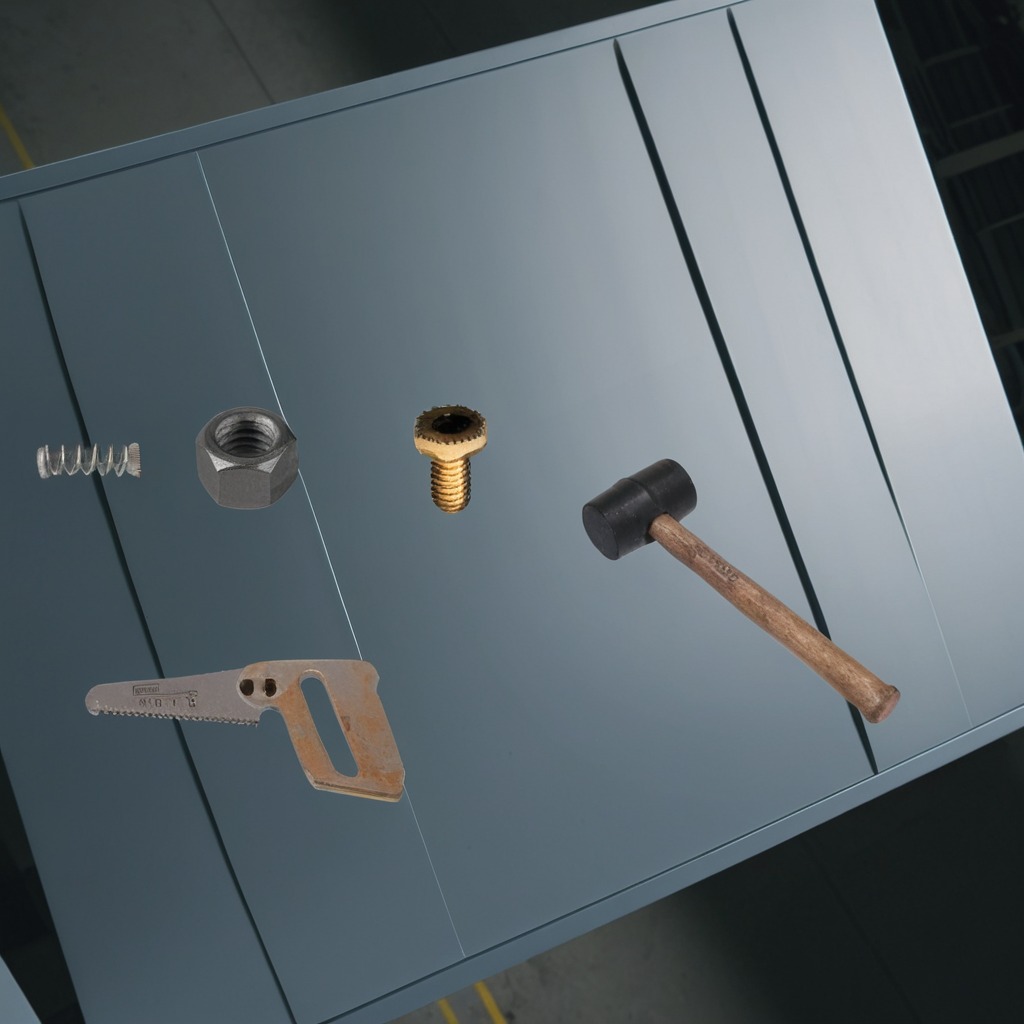
A hammer, a metal machine screw, a coiled metal spring, a handheld metal saw, and a metal nut are lying on the toolbox surface in an airplane hangar workshop.